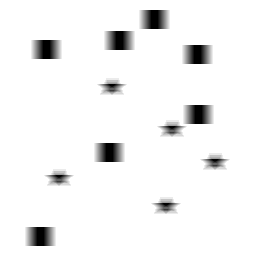
Squares: 7
Triangles: 0
Stars: 5
Total shapes: 12